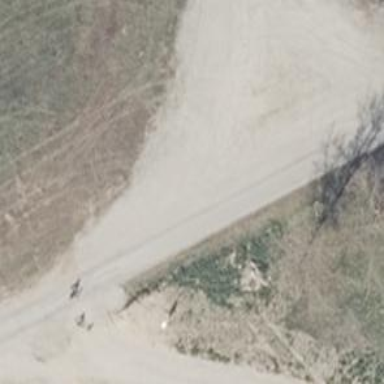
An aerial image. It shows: Agricultural vehicle traveling on asphalt secondary road.